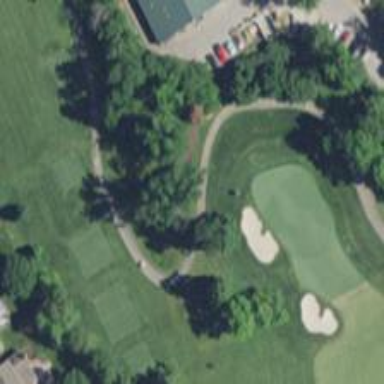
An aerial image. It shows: Driveway service road designed for golf carts.